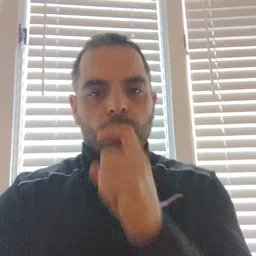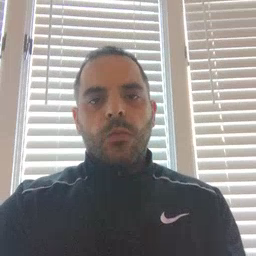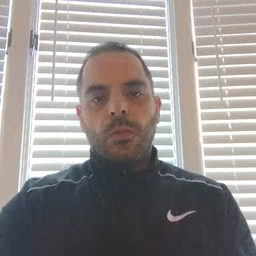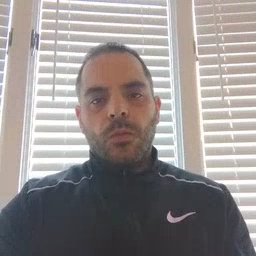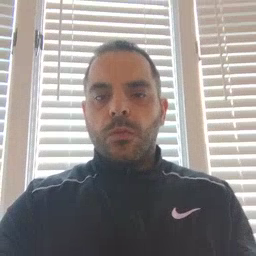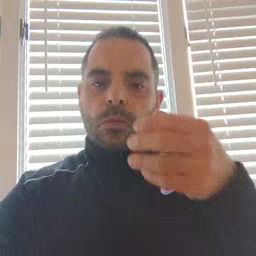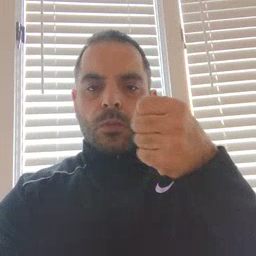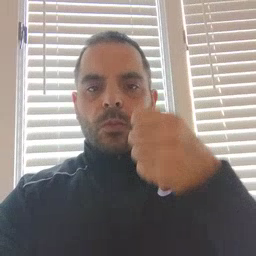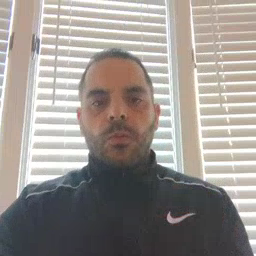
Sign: milk